Question: After about 10 years of using managed memory and functional languages, I'm finally coming home to C++, and smart pointers are confusing the heck out of me. Half of the documentation out there is still regarding the deprecated 'auto_ptr'.
I'm trying to implement this fairly straightforward Bullet <URL> program:
'''
int _tmain(int argc, _TCHAR* argv[])
{
auto bp = unique_ptr<btBroadphaseInterface>(new btDbvtBroadphase);
auto cc = unique_ptr<btDefaultCollisionConfiguration>(new btDefaultCollisionConfiguration);
auto disp = unique_ptr<btDispatcher>(new btCollisionDispatcher(cc));
}
'''
The 'btCollisionDispatcher' constructor wants a 'btCollisionConfiguration*', but I'm giving it a 'unique_ptr' to one instead.
What do I normally want to do in this case? If there's a way to "de-smart" the pointer, something tells me that 'unique_ptr' isn't the right smart pointer to use.

C++ was my language of choice before I moved to other things. It's a little shocking coming back and seeing that all the patterns and practices have completely changed.
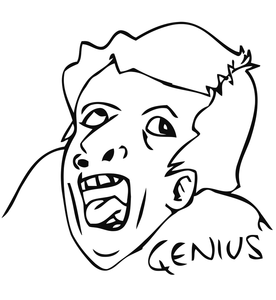
Answer: There is a 'get()' member function that gives you the raw pointer that is held by the 'unique_ptr'. This does not cause the 'unique_ptr' to relinquish the ownership, though, so proper cleanup will still happen (careful with storing that raw pointer!).
There is also a 'release()' member function, which relinquishes ownership. This means that you're back on dumb pointer land and cleanup is all your responsibility.
I can't fathom why the code is using 'new' in the first place and not <URL>, but I'm going to pretend there is a reason...